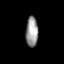
Tissue: skin
Cell type: Fibroblasts
Senescence score: 0.7235
Nuclear area (px): 369
Mean DAPI intensity: 149.791